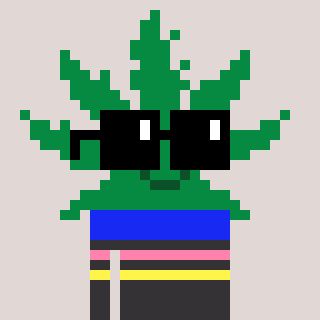
a pixel art character with square black sunglasses, a weed-shaped head and a grayscale-colored body on a warm background